Question: I'm having a weird output inside my UITextView, when using hebrew characters, if I print it in the console i get something correct:
"Asp hSHmn said 13 hours ago:"
but when displayed inside my UITextView It gets printed like that:

Any idea ?
'''
UITextView * textView = [[UITextView alloc] initWithFrame:CGRectMake(x, y , width, g.height)];
[textView setBackgroundColor:[UIColor clearColor]];
[textView setUserInteractionEnabled:NO];
[textView setFont:font];
[textView setTextColor:color];
[textView setTextAlignment:NSTextAlignmentRight];
[textView setText:textContent];
[scrollView addSubview:textView];
'''
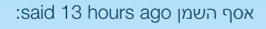
Answer: Hebrew is a right-to-left leading language, what begins at left in a latin language will begin at right in Hebrew. The text will be displayed at the right of your component if you choose a right-to-left leading language. Maybe the way you print the content does it the way you expect it to be, but in your screens it will be displayed in a right-to-left manner due to its format.